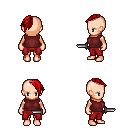
a pixel art fantasy rpg character, female body template, human, light skin, maroon sleeveless shirt, red pants, red long mohawk hairstyle, dagger, four views (front, back, left, right), 2x2 character sprite sheet, small pixel art, hard edges, no anti-aliasing